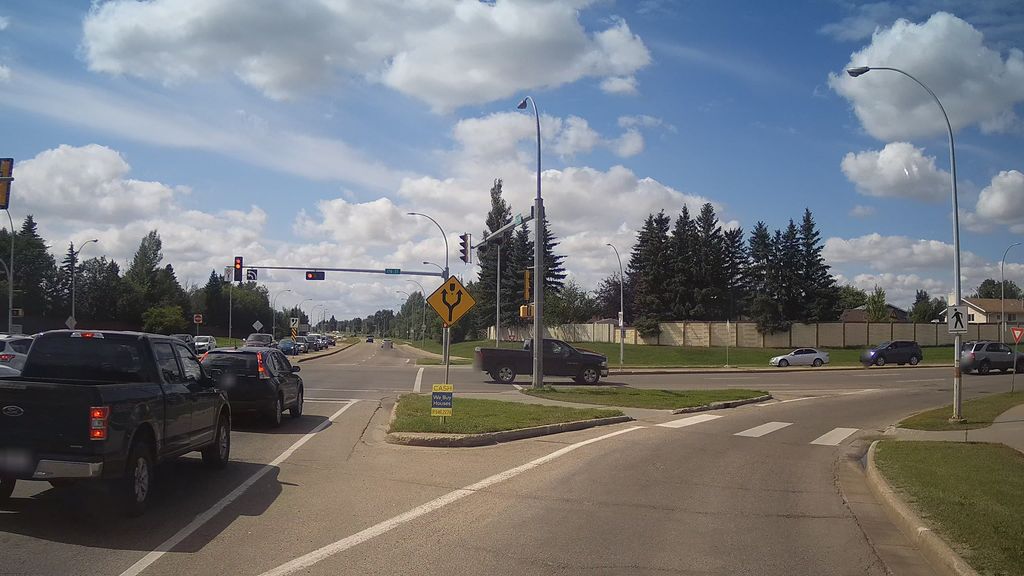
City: edmonton